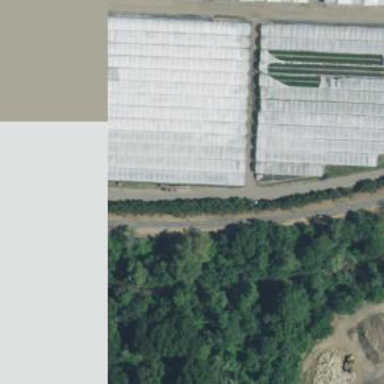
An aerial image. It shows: Greenhouse.